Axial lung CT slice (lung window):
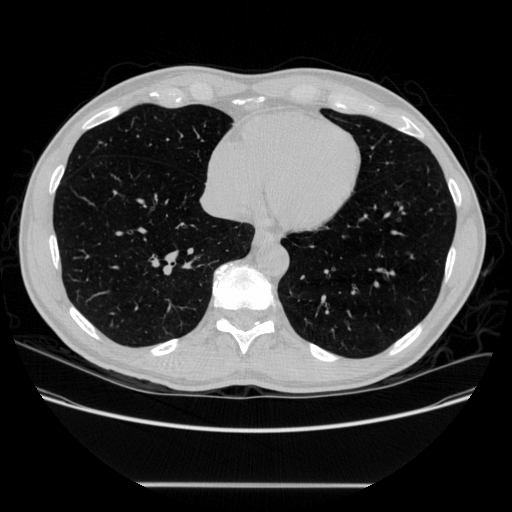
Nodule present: no